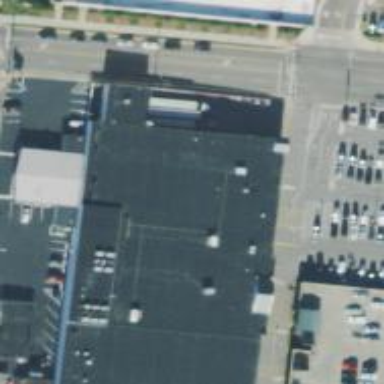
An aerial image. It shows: Supermarket.